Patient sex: F
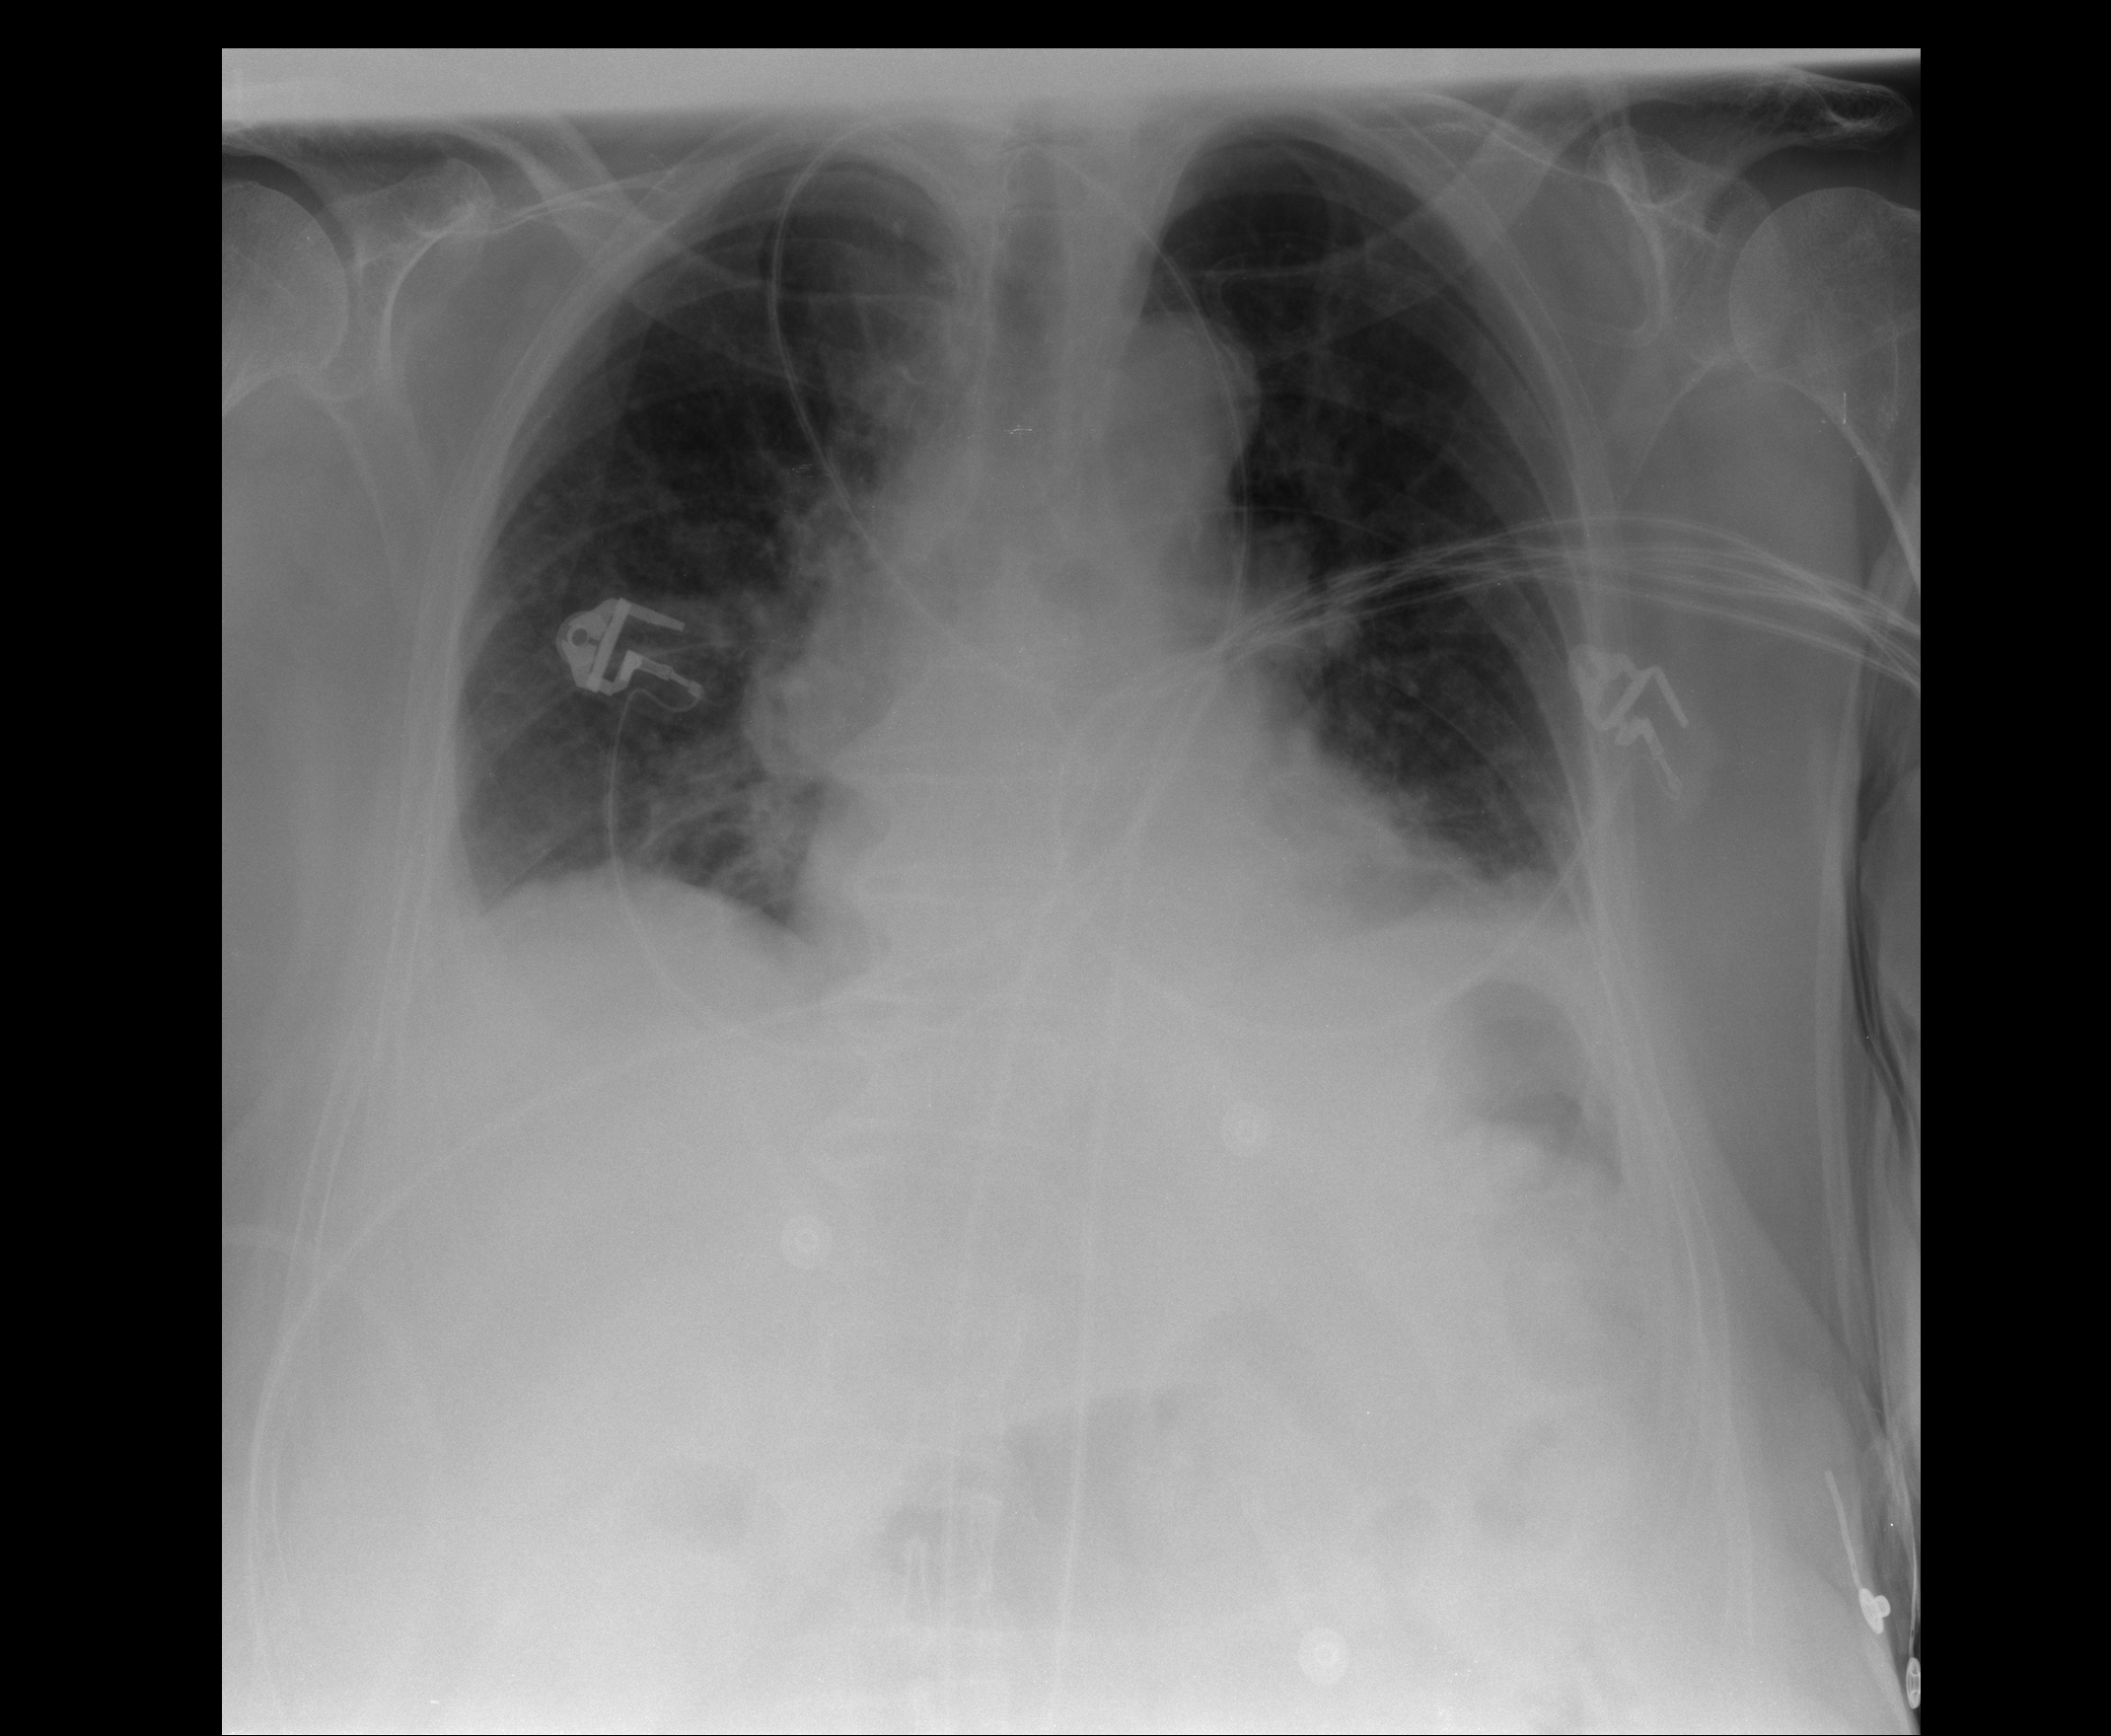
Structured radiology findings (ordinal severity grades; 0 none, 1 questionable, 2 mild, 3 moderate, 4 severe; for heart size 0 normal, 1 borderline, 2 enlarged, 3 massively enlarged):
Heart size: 1
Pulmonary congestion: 2
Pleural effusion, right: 1
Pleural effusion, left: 1
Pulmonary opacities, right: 0
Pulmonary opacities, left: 2
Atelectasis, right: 2
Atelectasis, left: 2